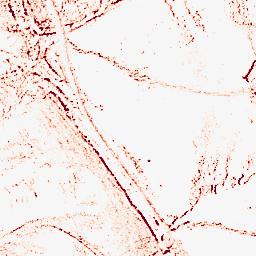
Category: morphological
Decomposition family: morphological_square
Decomposition parameters: operation: opening
size: 3
Upsampling method: bilinear
Upsampling parameters: scale: 2
Upsampling scale: 2